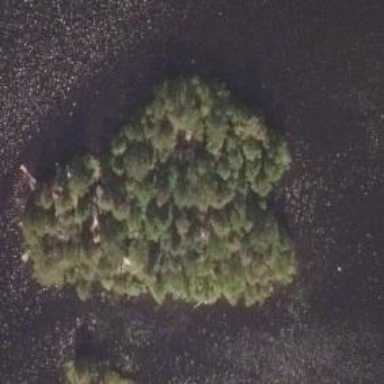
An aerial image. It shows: Island covered with forest.